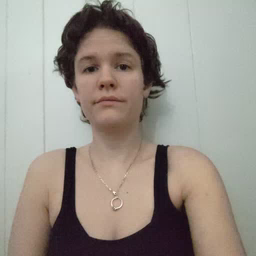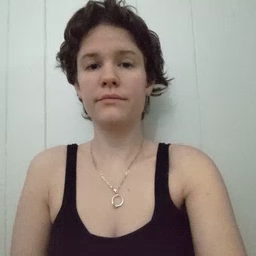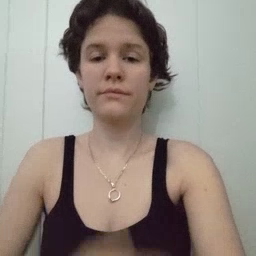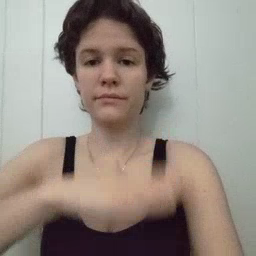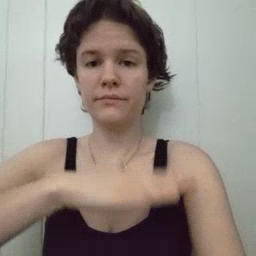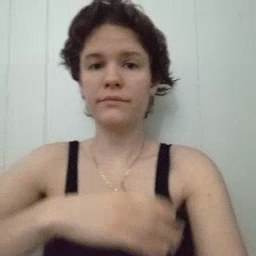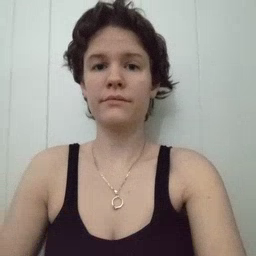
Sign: table